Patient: sex M, age 60
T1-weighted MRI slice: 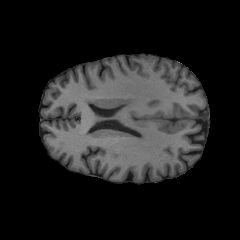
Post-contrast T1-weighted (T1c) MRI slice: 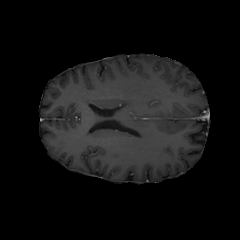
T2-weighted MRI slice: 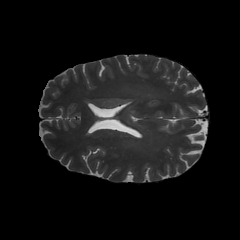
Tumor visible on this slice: no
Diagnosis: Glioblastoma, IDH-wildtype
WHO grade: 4